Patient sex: M
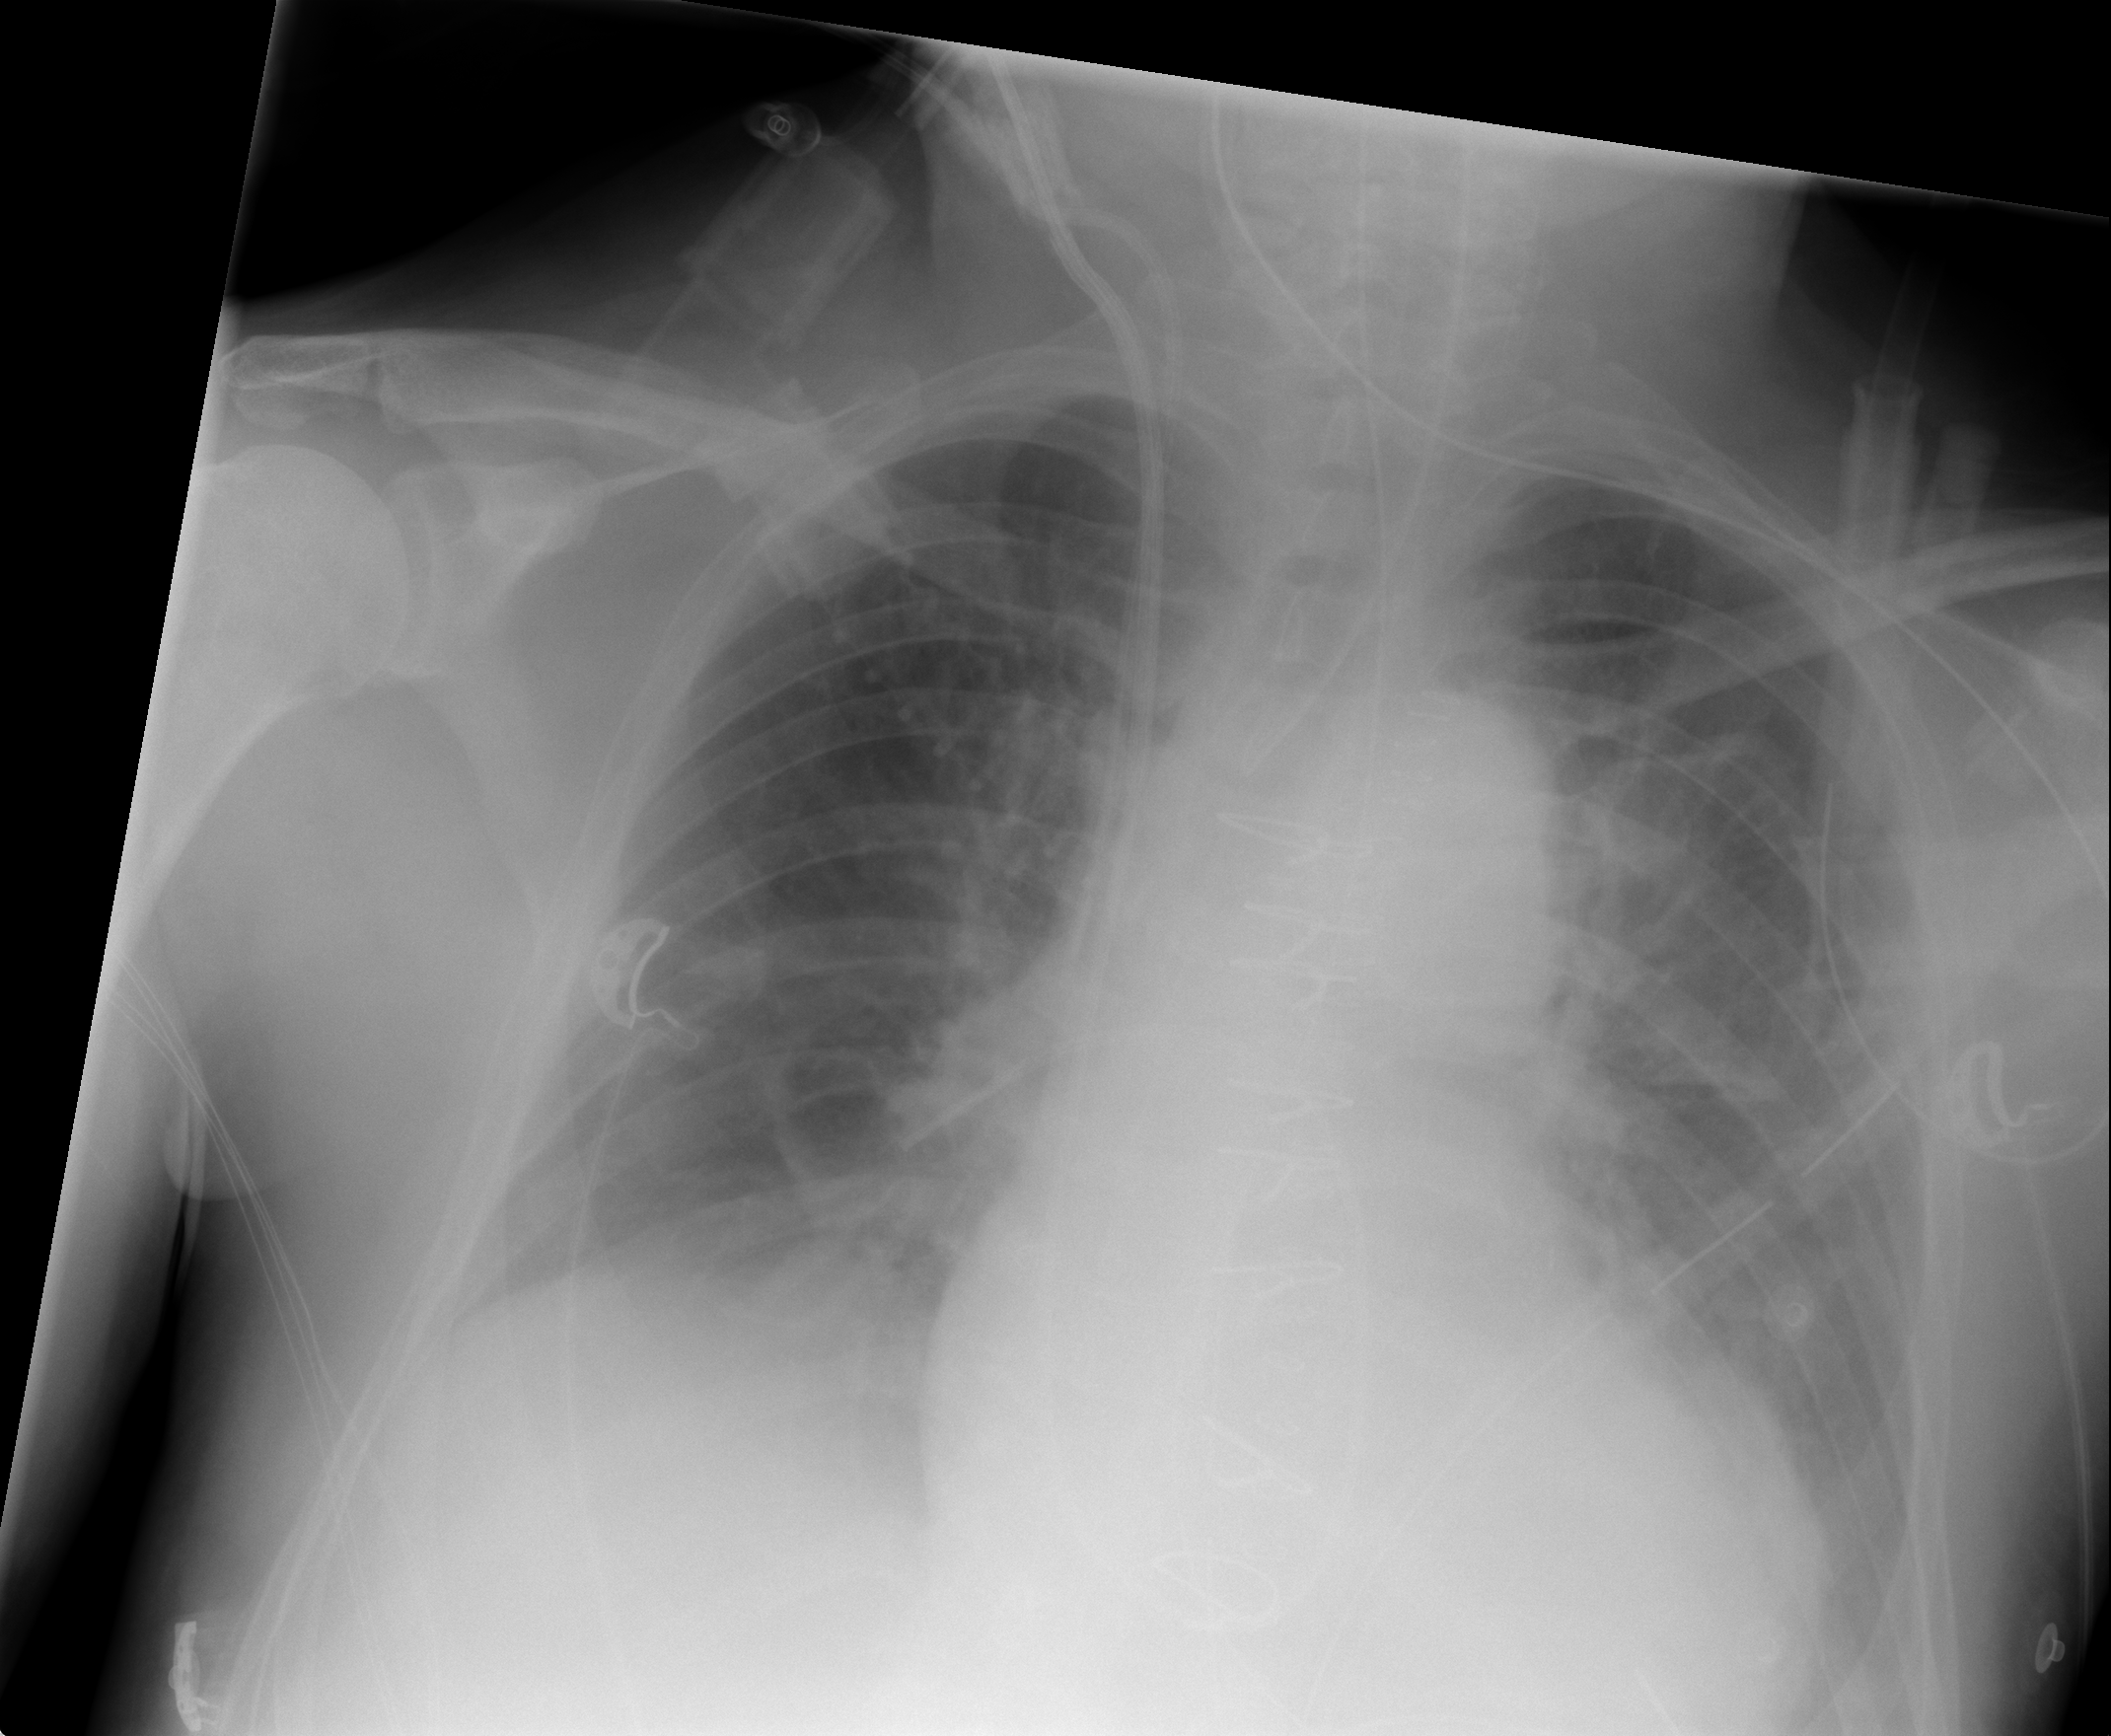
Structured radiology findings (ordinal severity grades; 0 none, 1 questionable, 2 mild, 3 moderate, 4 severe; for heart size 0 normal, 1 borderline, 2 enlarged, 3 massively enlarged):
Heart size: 1
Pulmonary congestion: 2
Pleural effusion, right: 0
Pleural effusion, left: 1
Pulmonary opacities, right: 0
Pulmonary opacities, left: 0
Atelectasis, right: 0
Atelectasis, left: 2